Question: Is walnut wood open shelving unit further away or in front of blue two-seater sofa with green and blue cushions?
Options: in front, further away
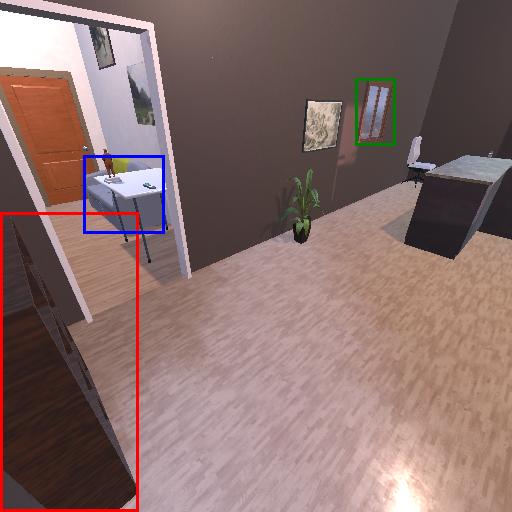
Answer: in front